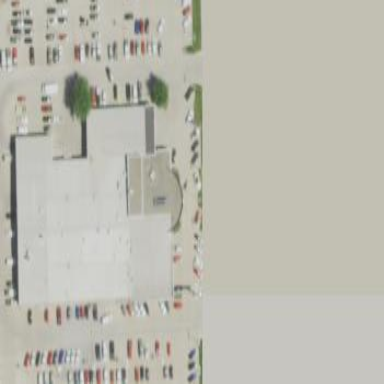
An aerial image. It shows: Retail building housing car dealership and repair service.